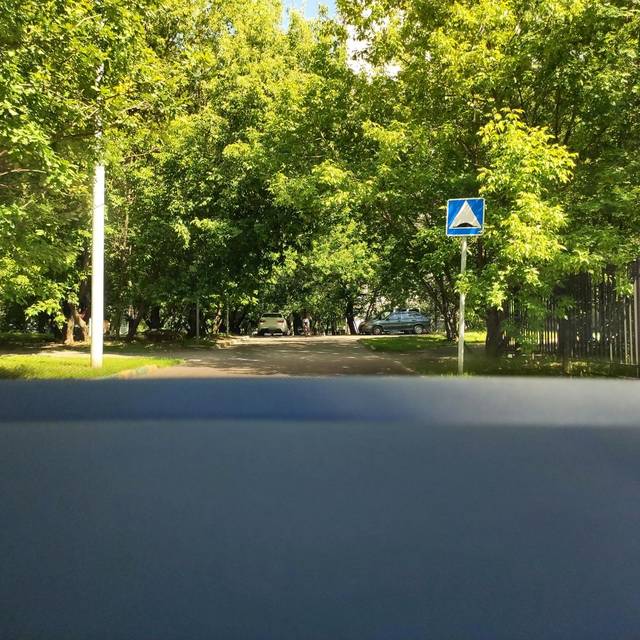
Region: Russia
Coordinates: 55.887, 37.562